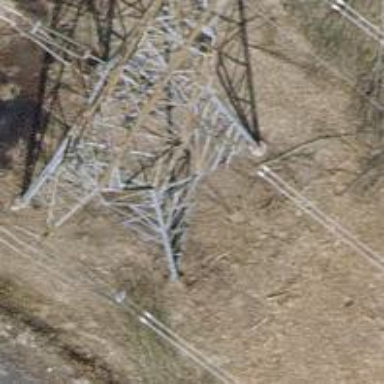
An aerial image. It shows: Towering power structure.